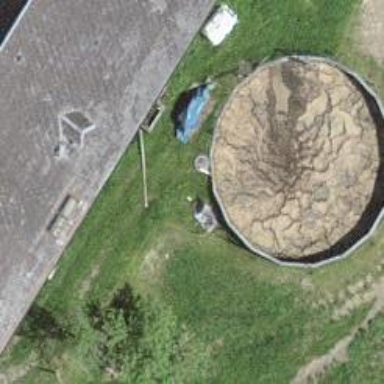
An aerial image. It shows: Silo.